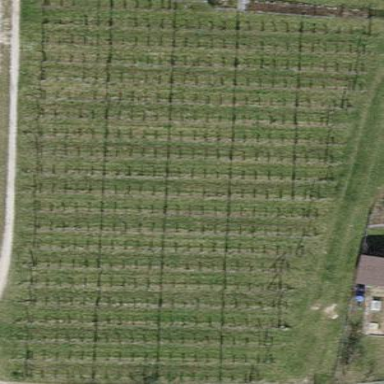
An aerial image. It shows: Vineyard growing grapes.